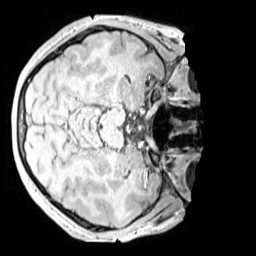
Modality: MP2RAGE
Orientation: axial
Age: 14
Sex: female
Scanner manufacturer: siemens
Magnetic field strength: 3 T
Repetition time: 4 s
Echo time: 0.00299 s